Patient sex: M
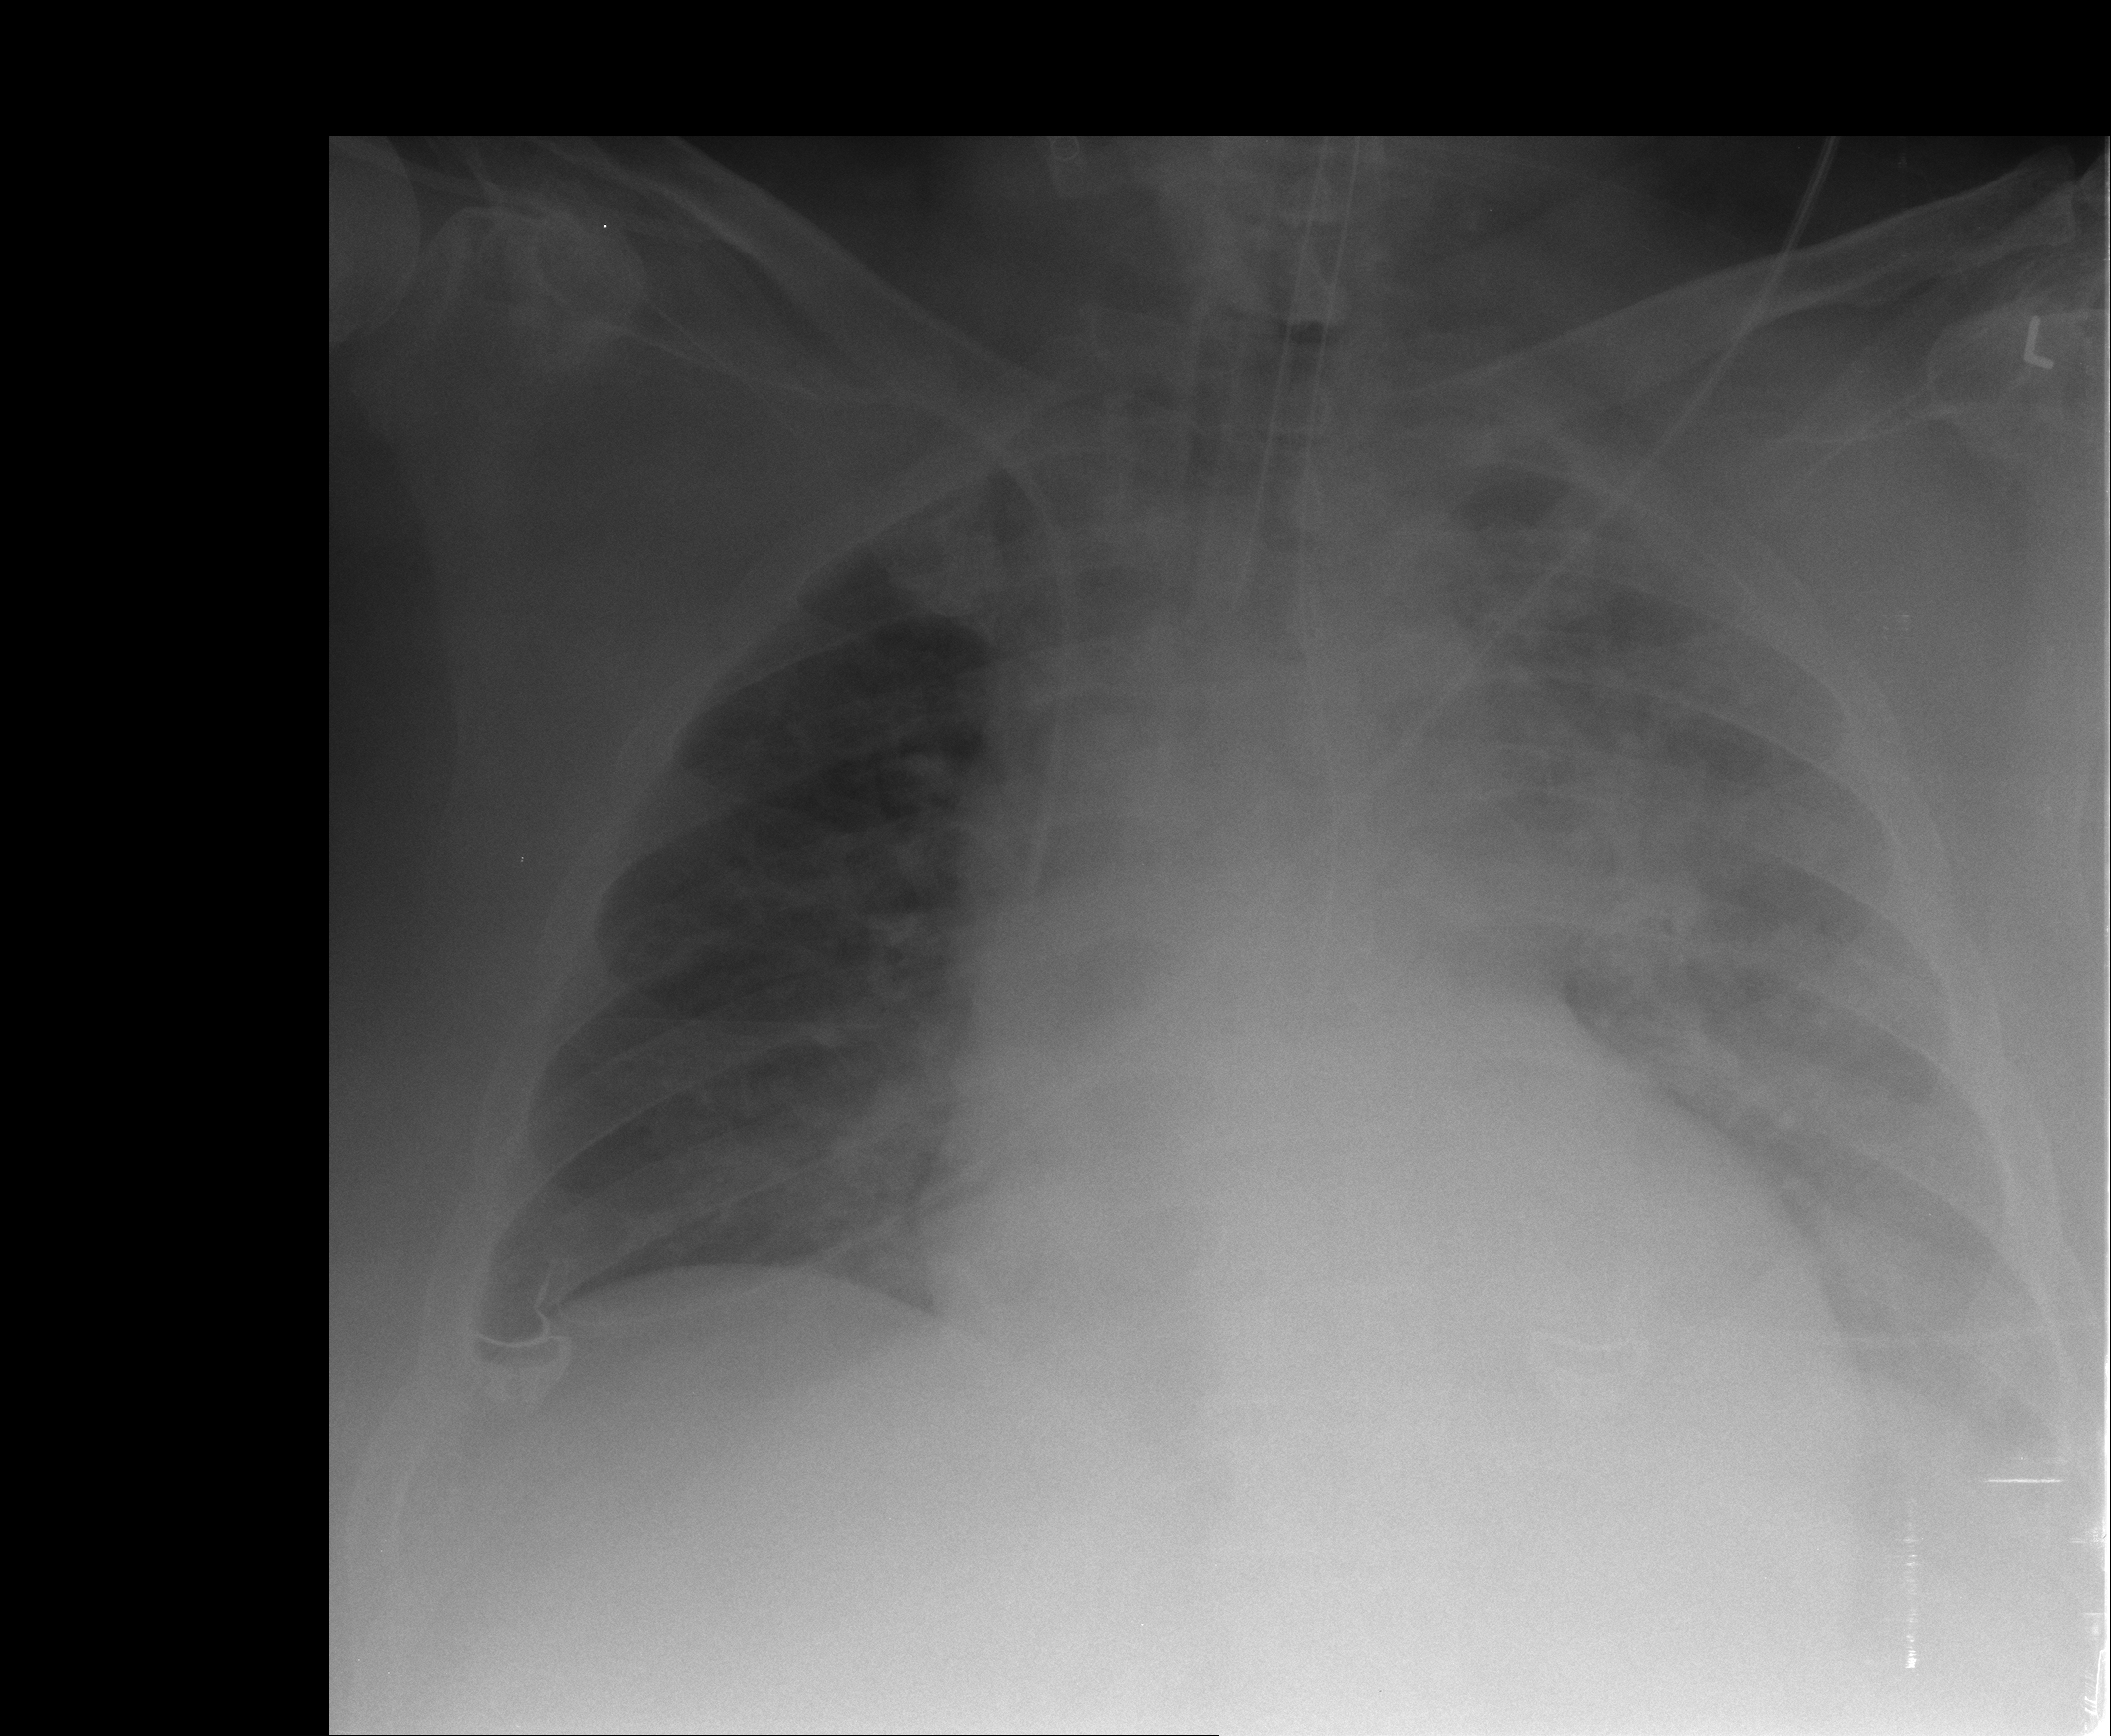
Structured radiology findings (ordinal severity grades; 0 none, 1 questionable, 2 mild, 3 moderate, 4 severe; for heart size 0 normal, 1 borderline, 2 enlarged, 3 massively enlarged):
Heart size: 2
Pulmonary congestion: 2
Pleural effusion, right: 2
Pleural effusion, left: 2
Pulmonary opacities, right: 0
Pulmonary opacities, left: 2
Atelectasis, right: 2
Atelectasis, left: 3